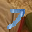
Label: 7